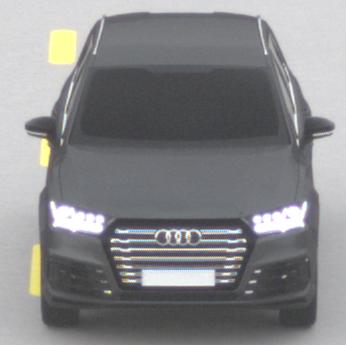
Make: Audi
Model: SQ7
Detailed model: -
Model produced from: 2016
Model produced until: 2018
Doors: 5
Color: gray
Road condition: dry road
Daytime: morning or afternoon
Contrast: low contrast